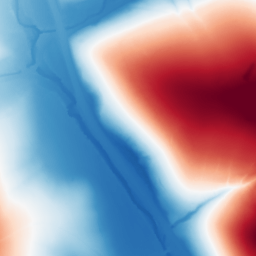
Category: trend_removal
Decomposition family: polynomial
Decomposition parameters: degree: 2
Upsampling method: quartic
Upsampling parameters: scale: 4
Upsampling scale: 4